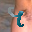
Label: 4